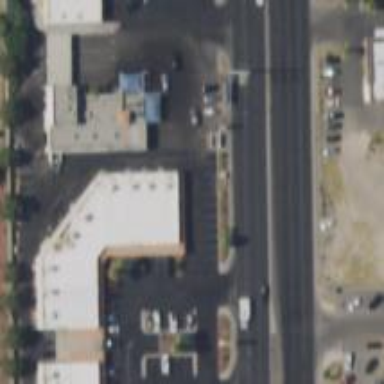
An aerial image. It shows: Commercial area.